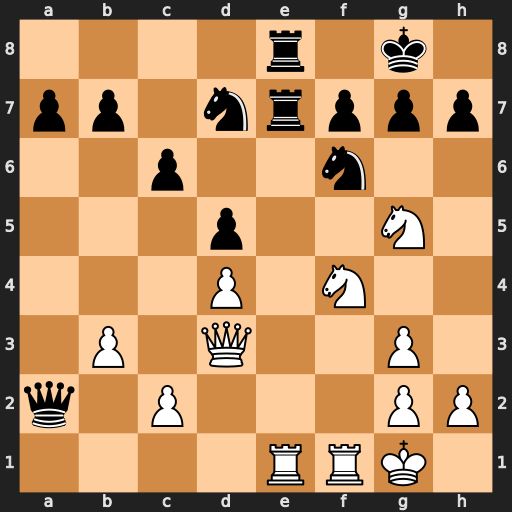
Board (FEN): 4r1k1/pp1nrppp/2p2n2/3p2N1/3P1N2/1P1Q2P1/q1P3PP/4RRK1
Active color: w
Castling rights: -
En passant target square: -
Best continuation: Ra1 Qb2 Rfb1 Qxb1+ Rxb1